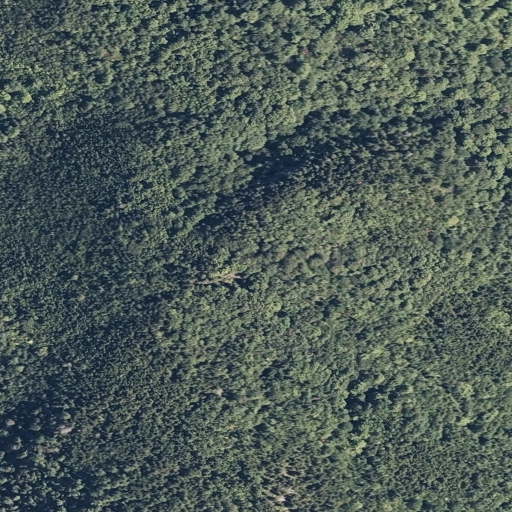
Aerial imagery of mountain in Maine named Bald Mountain containing mixed forest, deciduous forest, and evergreen forest